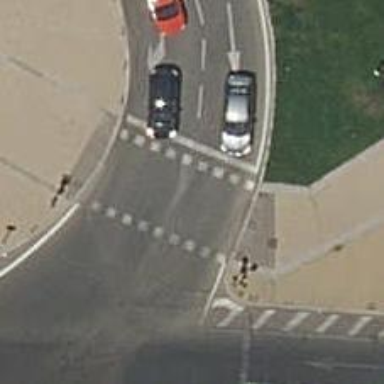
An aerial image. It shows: Footway crossing equipped with traffic signals.